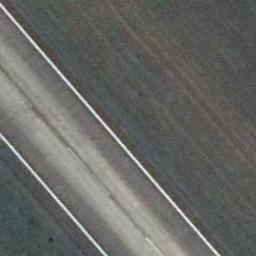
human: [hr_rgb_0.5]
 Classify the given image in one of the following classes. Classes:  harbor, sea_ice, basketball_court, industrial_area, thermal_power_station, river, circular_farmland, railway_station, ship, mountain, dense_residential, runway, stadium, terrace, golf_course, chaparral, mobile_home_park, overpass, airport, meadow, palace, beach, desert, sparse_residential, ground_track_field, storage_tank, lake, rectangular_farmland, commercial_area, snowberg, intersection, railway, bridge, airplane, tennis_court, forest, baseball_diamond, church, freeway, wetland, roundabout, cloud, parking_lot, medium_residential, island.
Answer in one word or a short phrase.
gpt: runway